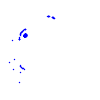
Particle: kaon